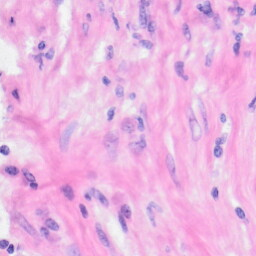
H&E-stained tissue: Kidney